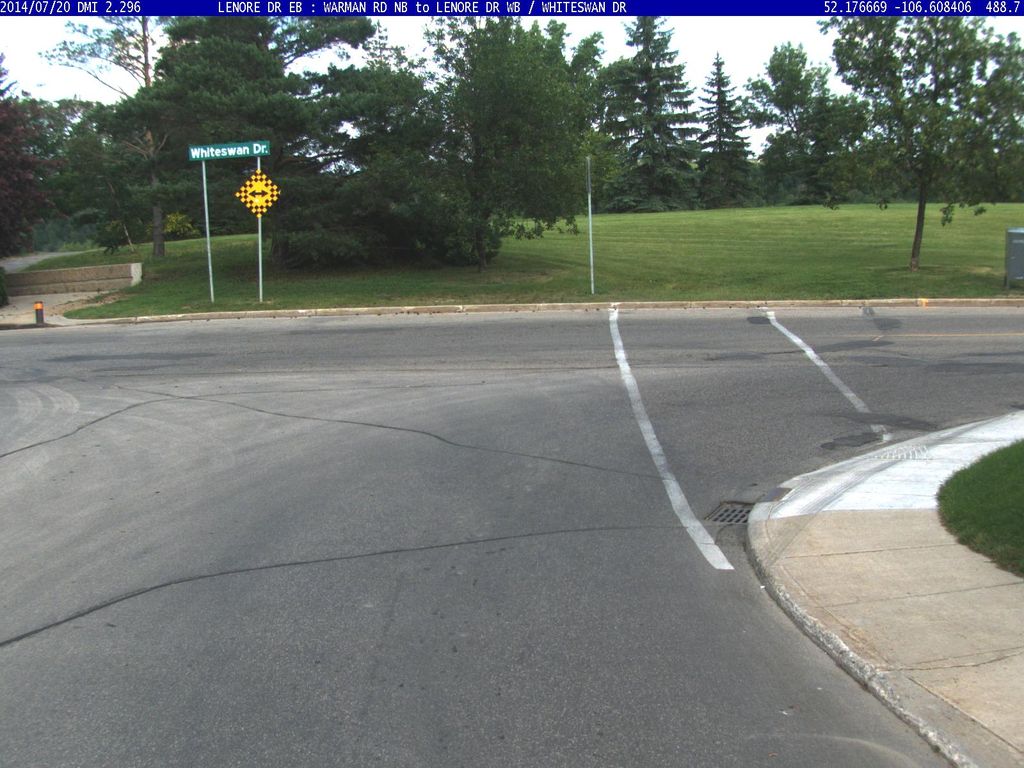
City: saskatoon